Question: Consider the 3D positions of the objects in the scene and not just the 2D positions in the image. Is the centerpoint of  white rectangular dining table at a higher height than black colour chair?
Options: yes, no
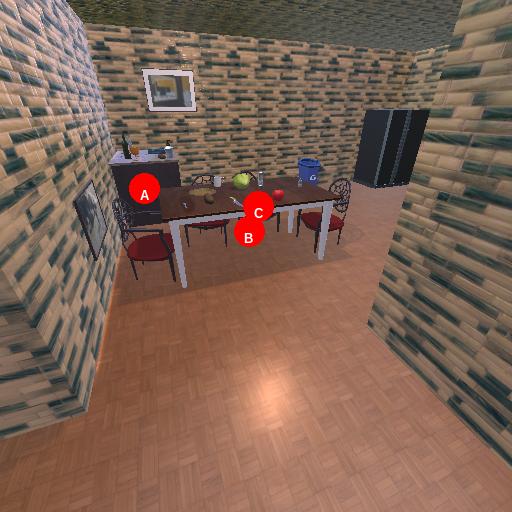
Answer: yes